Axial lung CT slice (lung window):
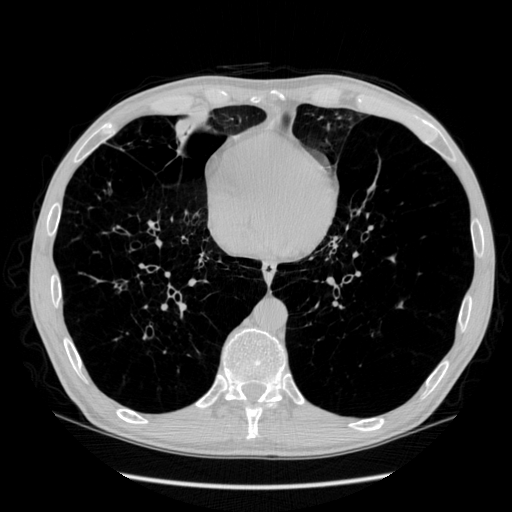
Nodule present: no